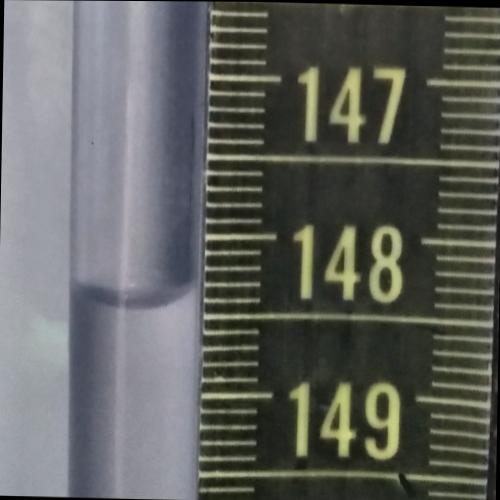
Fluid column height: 148.4 cm